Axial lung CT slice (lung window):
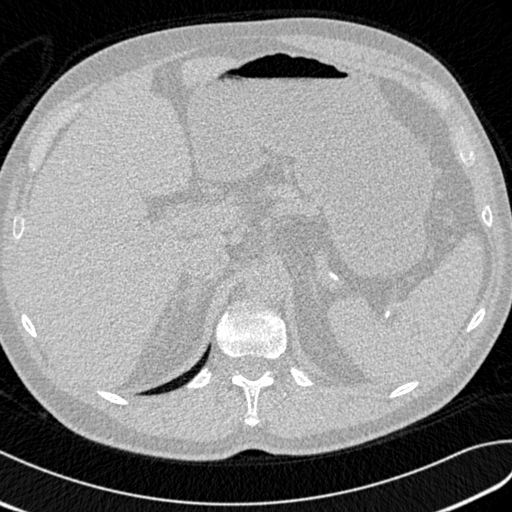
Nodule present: no